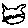
Label: cat